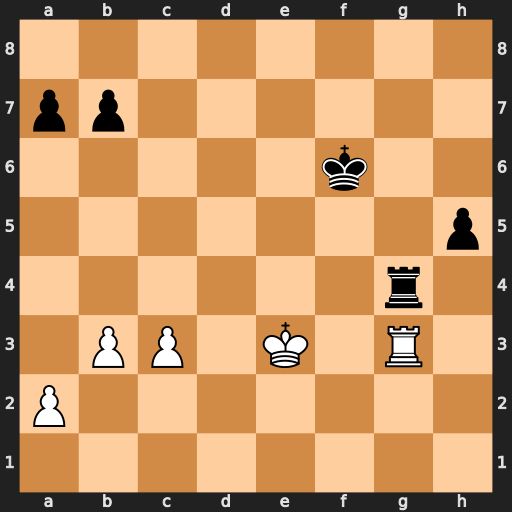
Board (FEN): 8/pp6/5k2/7p/6r1/1PP1K1R1/P7/8
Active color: w
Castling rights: -
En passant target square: -
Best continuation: Rxg4 hxg4 Kf4 b5 Kxg4